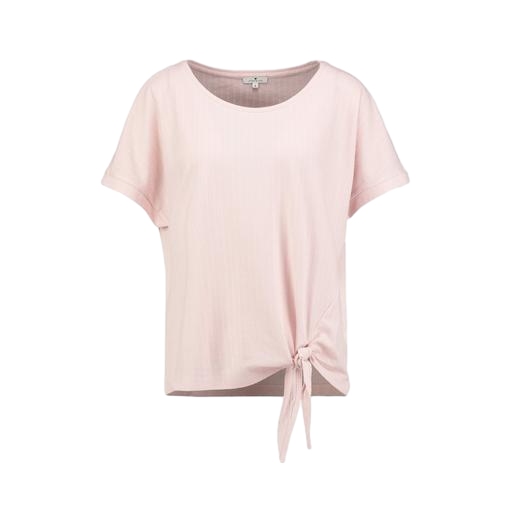
short-sleeve top only macy, pink jersey tee, pink tee, white background